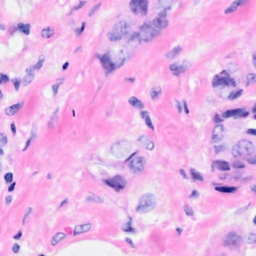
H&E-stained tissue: Breast